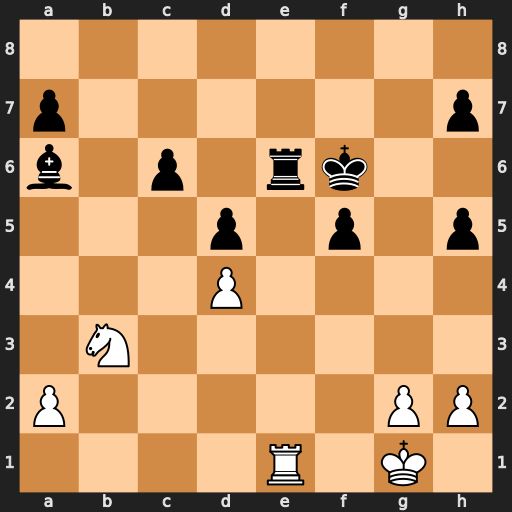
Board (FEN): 8/p6p/b1p1rk2/3p1p1p/3P4/1N6/P5PP/4R1K1
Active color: w
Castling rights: -
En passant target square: -
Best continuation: Rxe6+ Kxe6 Nc5+ Kf6 Nxa6